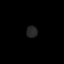
Tissue: lung
Cell type: Endothelial cells
Senescence score: 0.5764
Nuclear area (px): 123
Mean DAPI intensity: 38.073